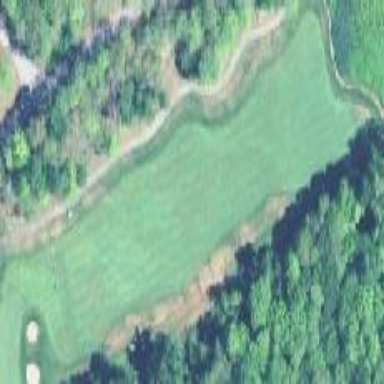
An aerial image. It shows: Grassy area designated as golf fairway.